Aerial crown-view tile of a tropical tree (Barro Colorado Island, Panama), acquired 20241014:
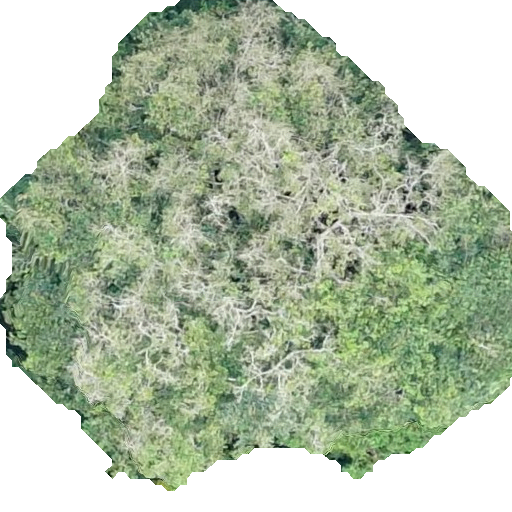
Species: Hieronyma alchorneoides
GBIF accepted scientific name: Hieronyma alchorneoides
Crown area: 283.196 m²